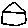
Label: house